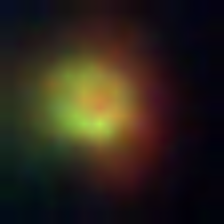
Taxon: NanoPlankton
Group: Other